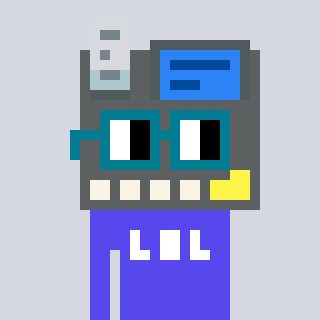
a pixel art character with square dark green glasses, a cash register-shaped head and a computerblue-colored body on a cool background